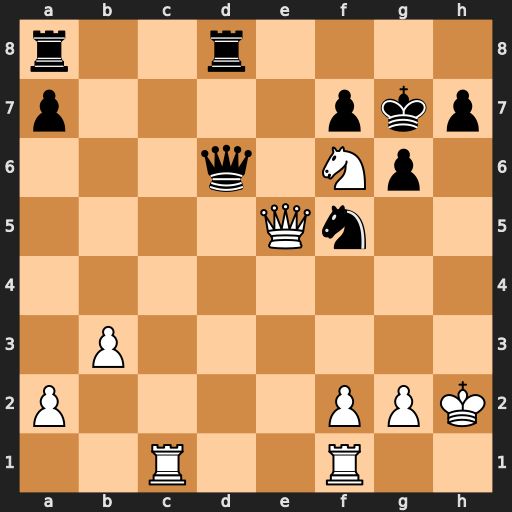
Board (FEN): r2r4/p4pkp/3q1Np1/4Qn2/8/1P6/P4PPK/2R2R2
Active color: w
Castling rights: -
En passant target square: -
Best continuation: Ne8+ Kg8 Nxd6